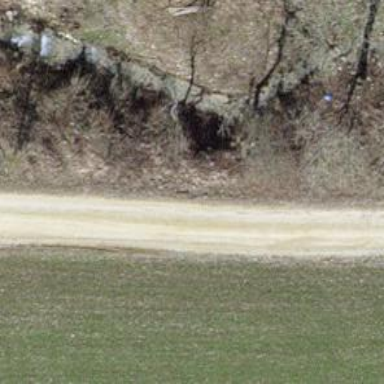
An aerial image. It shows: Track with fine gravel surface of grade2 quality.